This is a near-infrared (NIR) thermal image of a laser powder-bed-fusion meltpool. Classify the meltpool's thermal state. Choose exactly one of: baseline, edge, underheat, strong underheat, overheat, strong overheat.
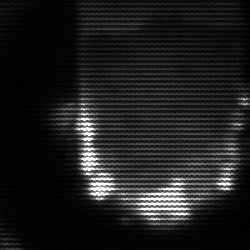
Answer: baseline